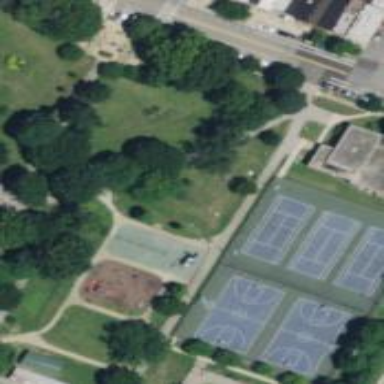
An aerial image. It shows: Tennis court on pitch.